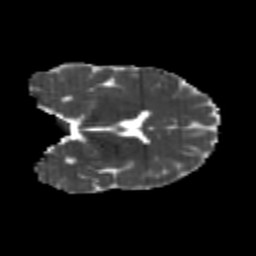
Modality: MD
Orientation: coronal
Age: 20
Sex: female
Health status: healthy
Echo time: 0.074 s